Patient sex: M
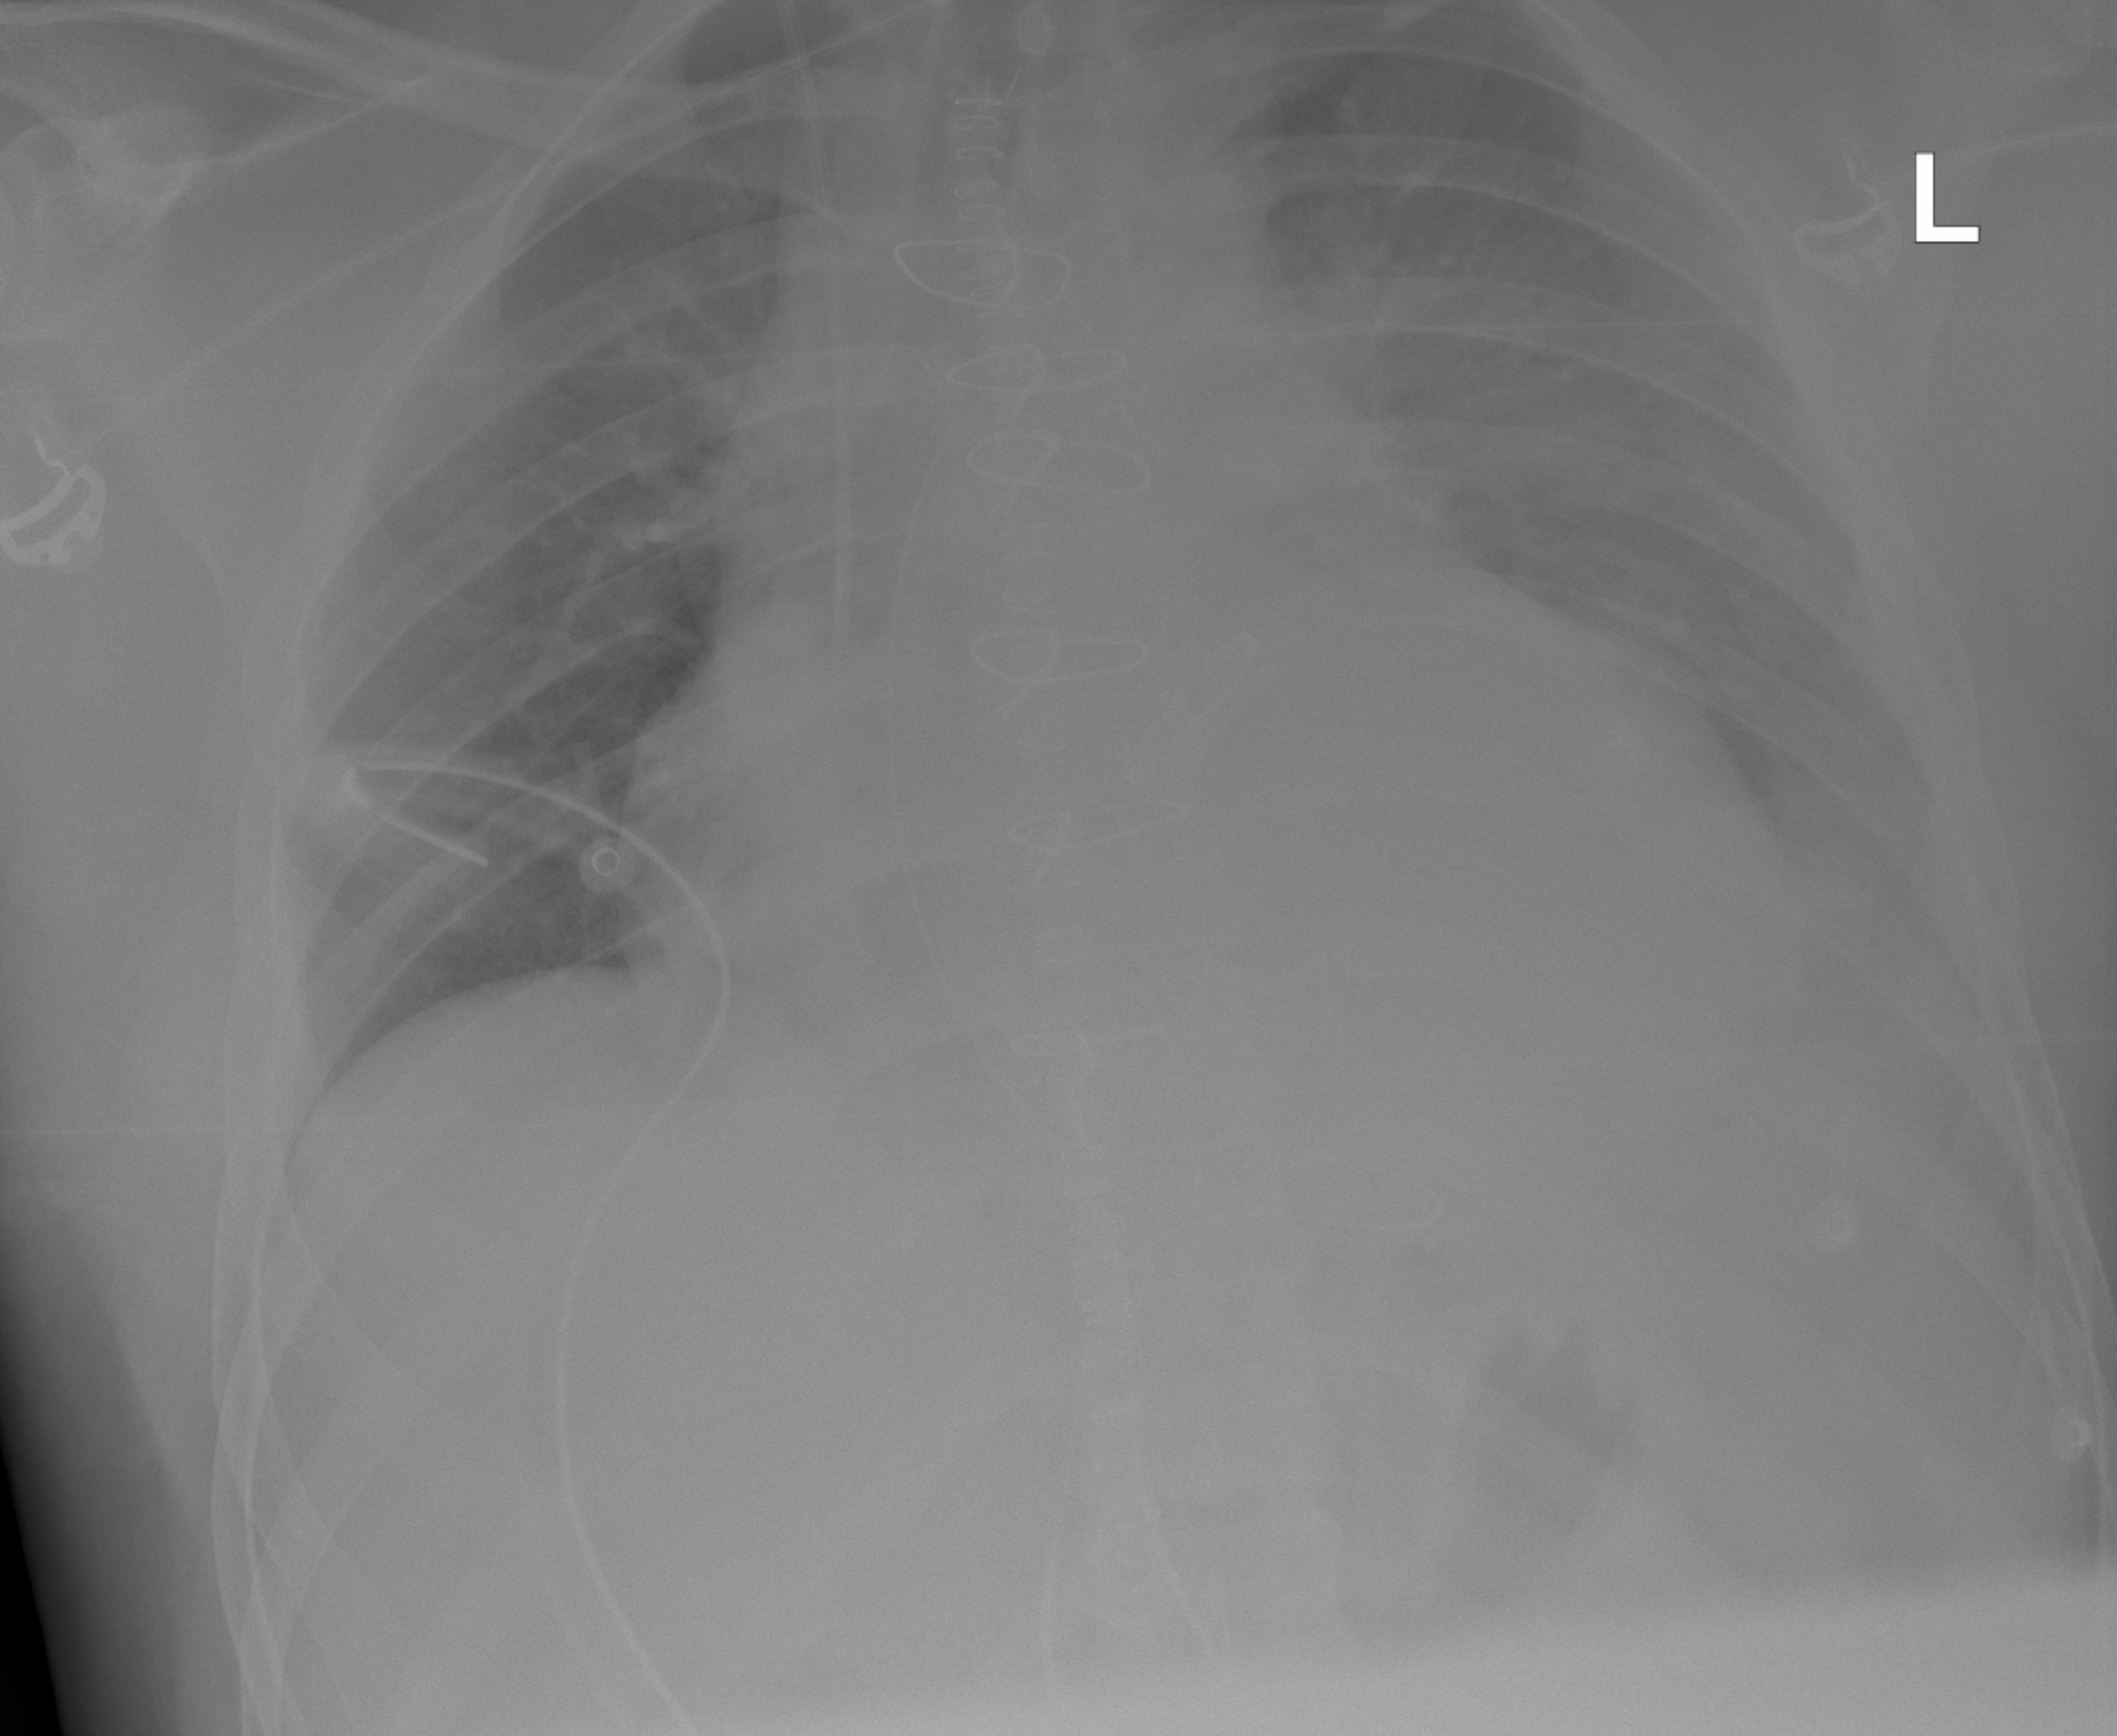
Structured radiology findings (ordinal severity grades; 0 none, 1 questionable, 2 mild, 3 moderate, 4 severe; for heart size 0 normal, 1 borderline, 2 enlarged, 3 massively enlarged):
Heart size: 3
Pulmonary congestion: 2
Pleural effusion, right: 0
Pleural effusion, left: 2
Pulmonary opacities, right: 0
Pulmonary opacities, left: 2
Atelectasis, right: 2
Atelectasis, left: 2